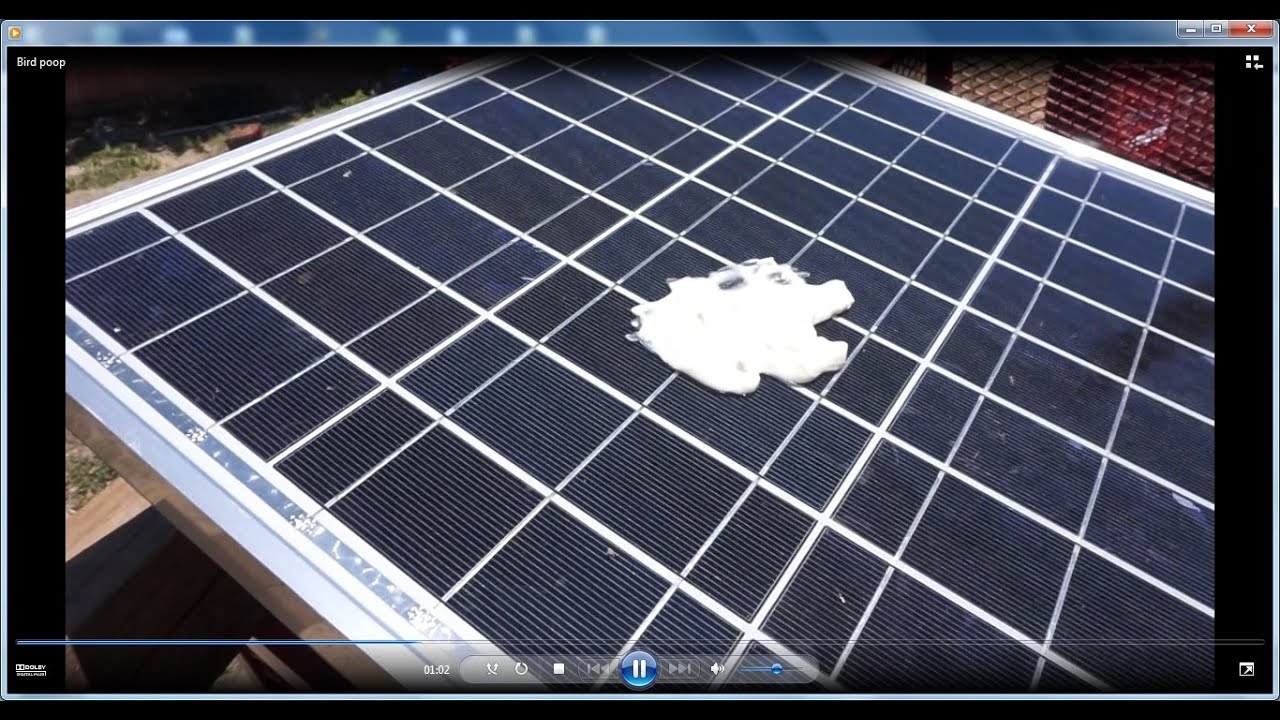
Label: Bird-drop